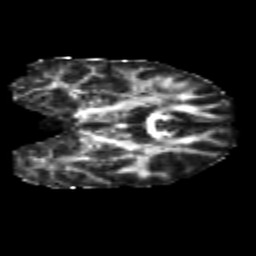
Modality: FA
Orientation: coronal
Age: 22
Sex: female
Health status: healthy
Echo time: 0.074 s